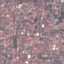
Label: Residential